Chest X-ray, PA view. Patient: 53 years old, sex F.
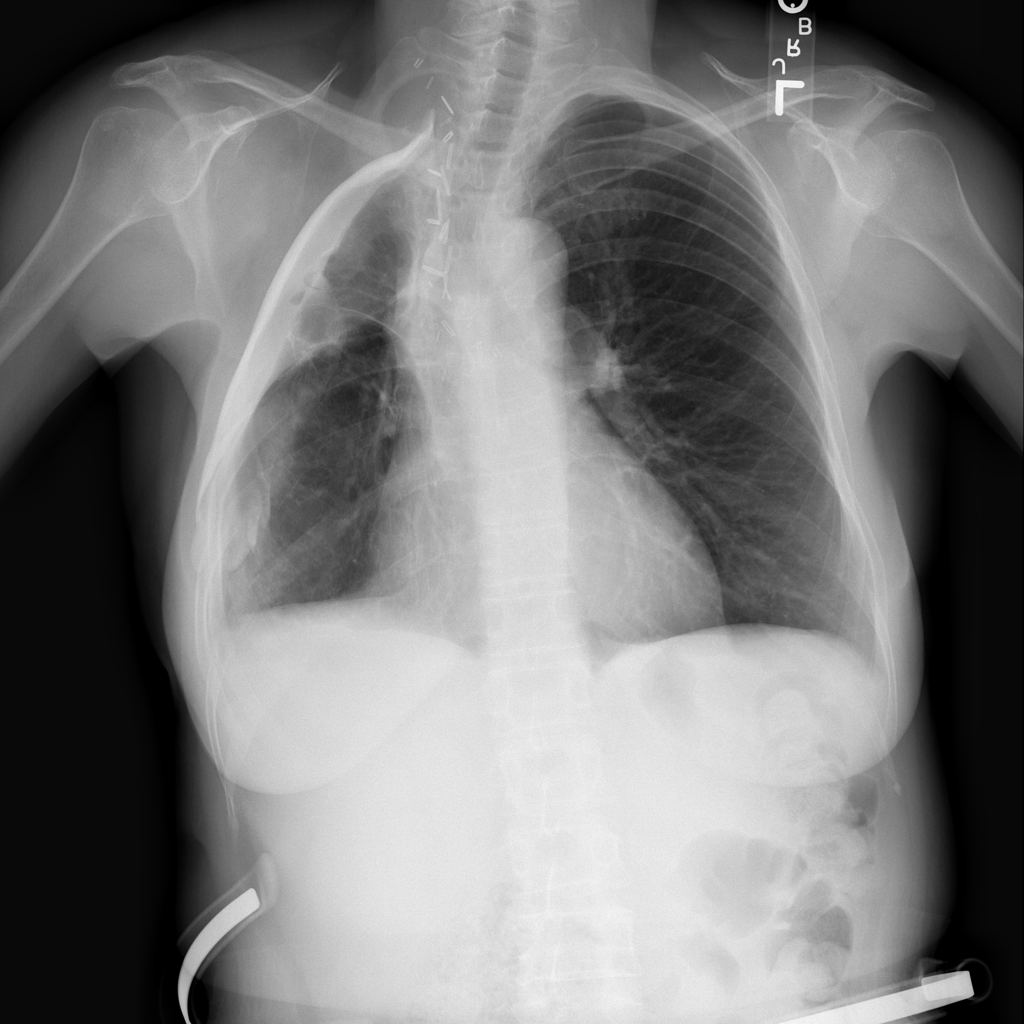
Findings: No Finding